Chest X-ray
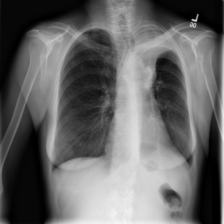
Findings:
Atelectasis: positive
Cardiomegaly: negative
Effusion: negative
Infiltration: negative
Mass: positive
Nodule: negative
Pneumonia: negative
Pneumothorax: negative
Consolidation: negative
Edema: negative
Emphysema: negative
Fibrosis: negative
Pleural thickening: positive
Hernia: negative